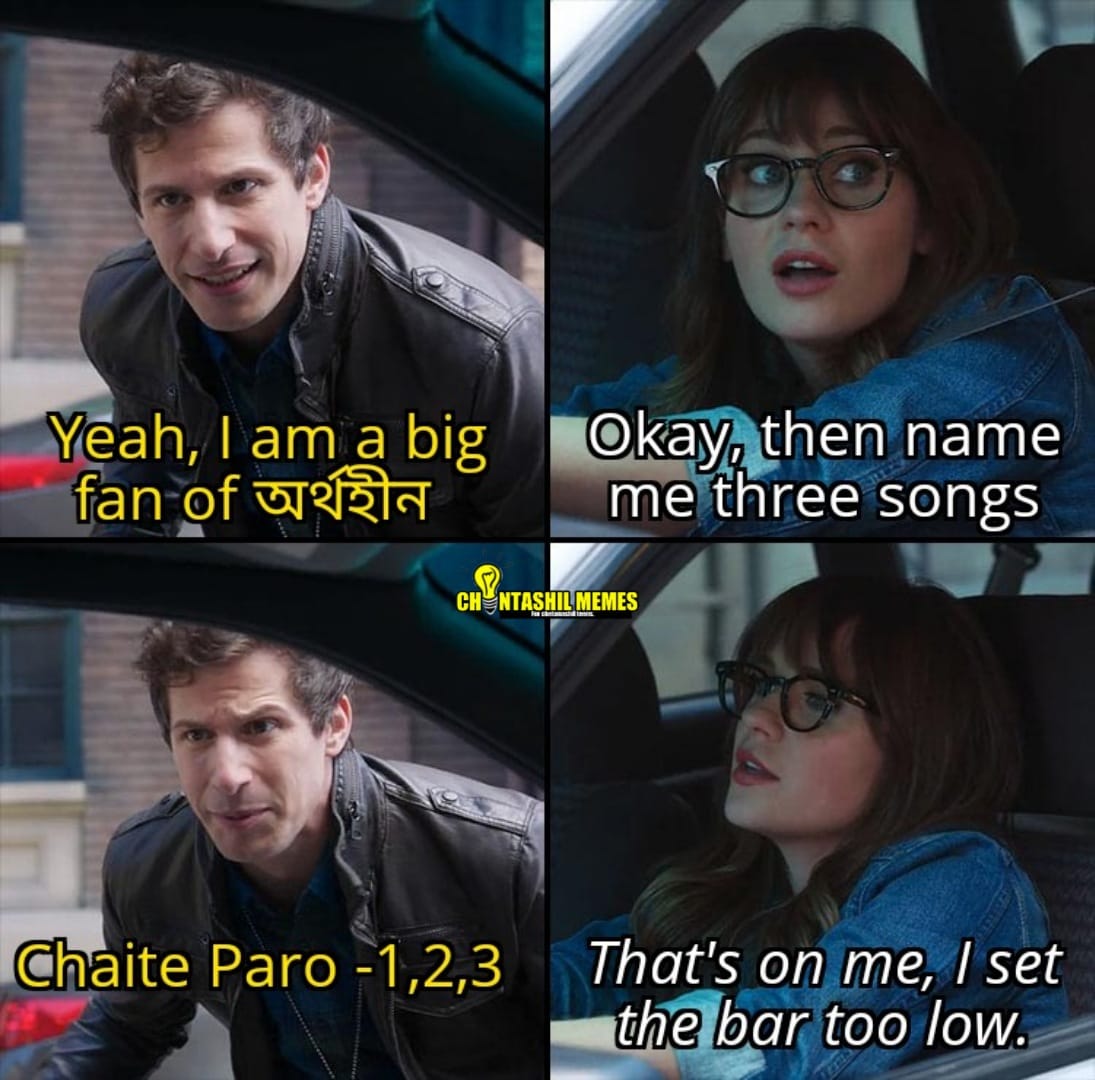
Caption: Yeah, I am a big fan of  অর্থহীন    Okay, then name me three songs     Chaite Paro - 1,2,3    That's on me, I set the bar too low.
Label: non-hate